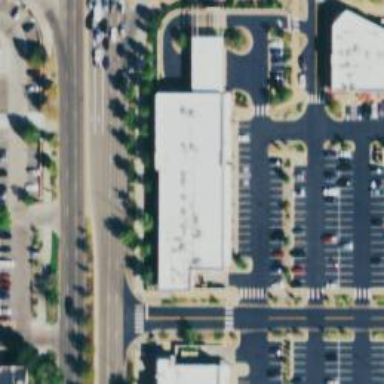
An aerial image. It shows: Healthcare clinic.